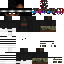
A male human skin with dark skin, wearing brown helmet dressed in a blue hoodie and black pants, featuring a closed mouth.